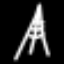
Label: The Eiffel Tower